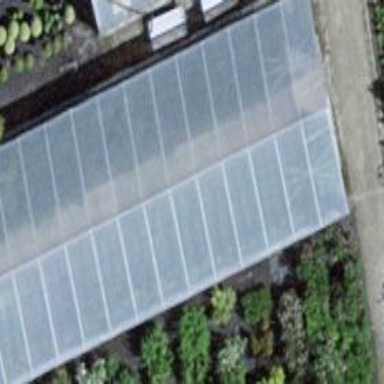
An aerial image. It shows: Greenhouse.